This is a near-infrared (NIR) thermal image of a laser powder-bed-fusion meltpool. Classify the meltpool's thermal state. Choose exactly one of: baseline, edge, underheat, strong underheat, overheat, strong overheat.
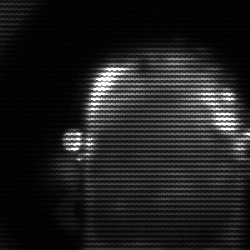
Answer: baseline